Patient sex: F
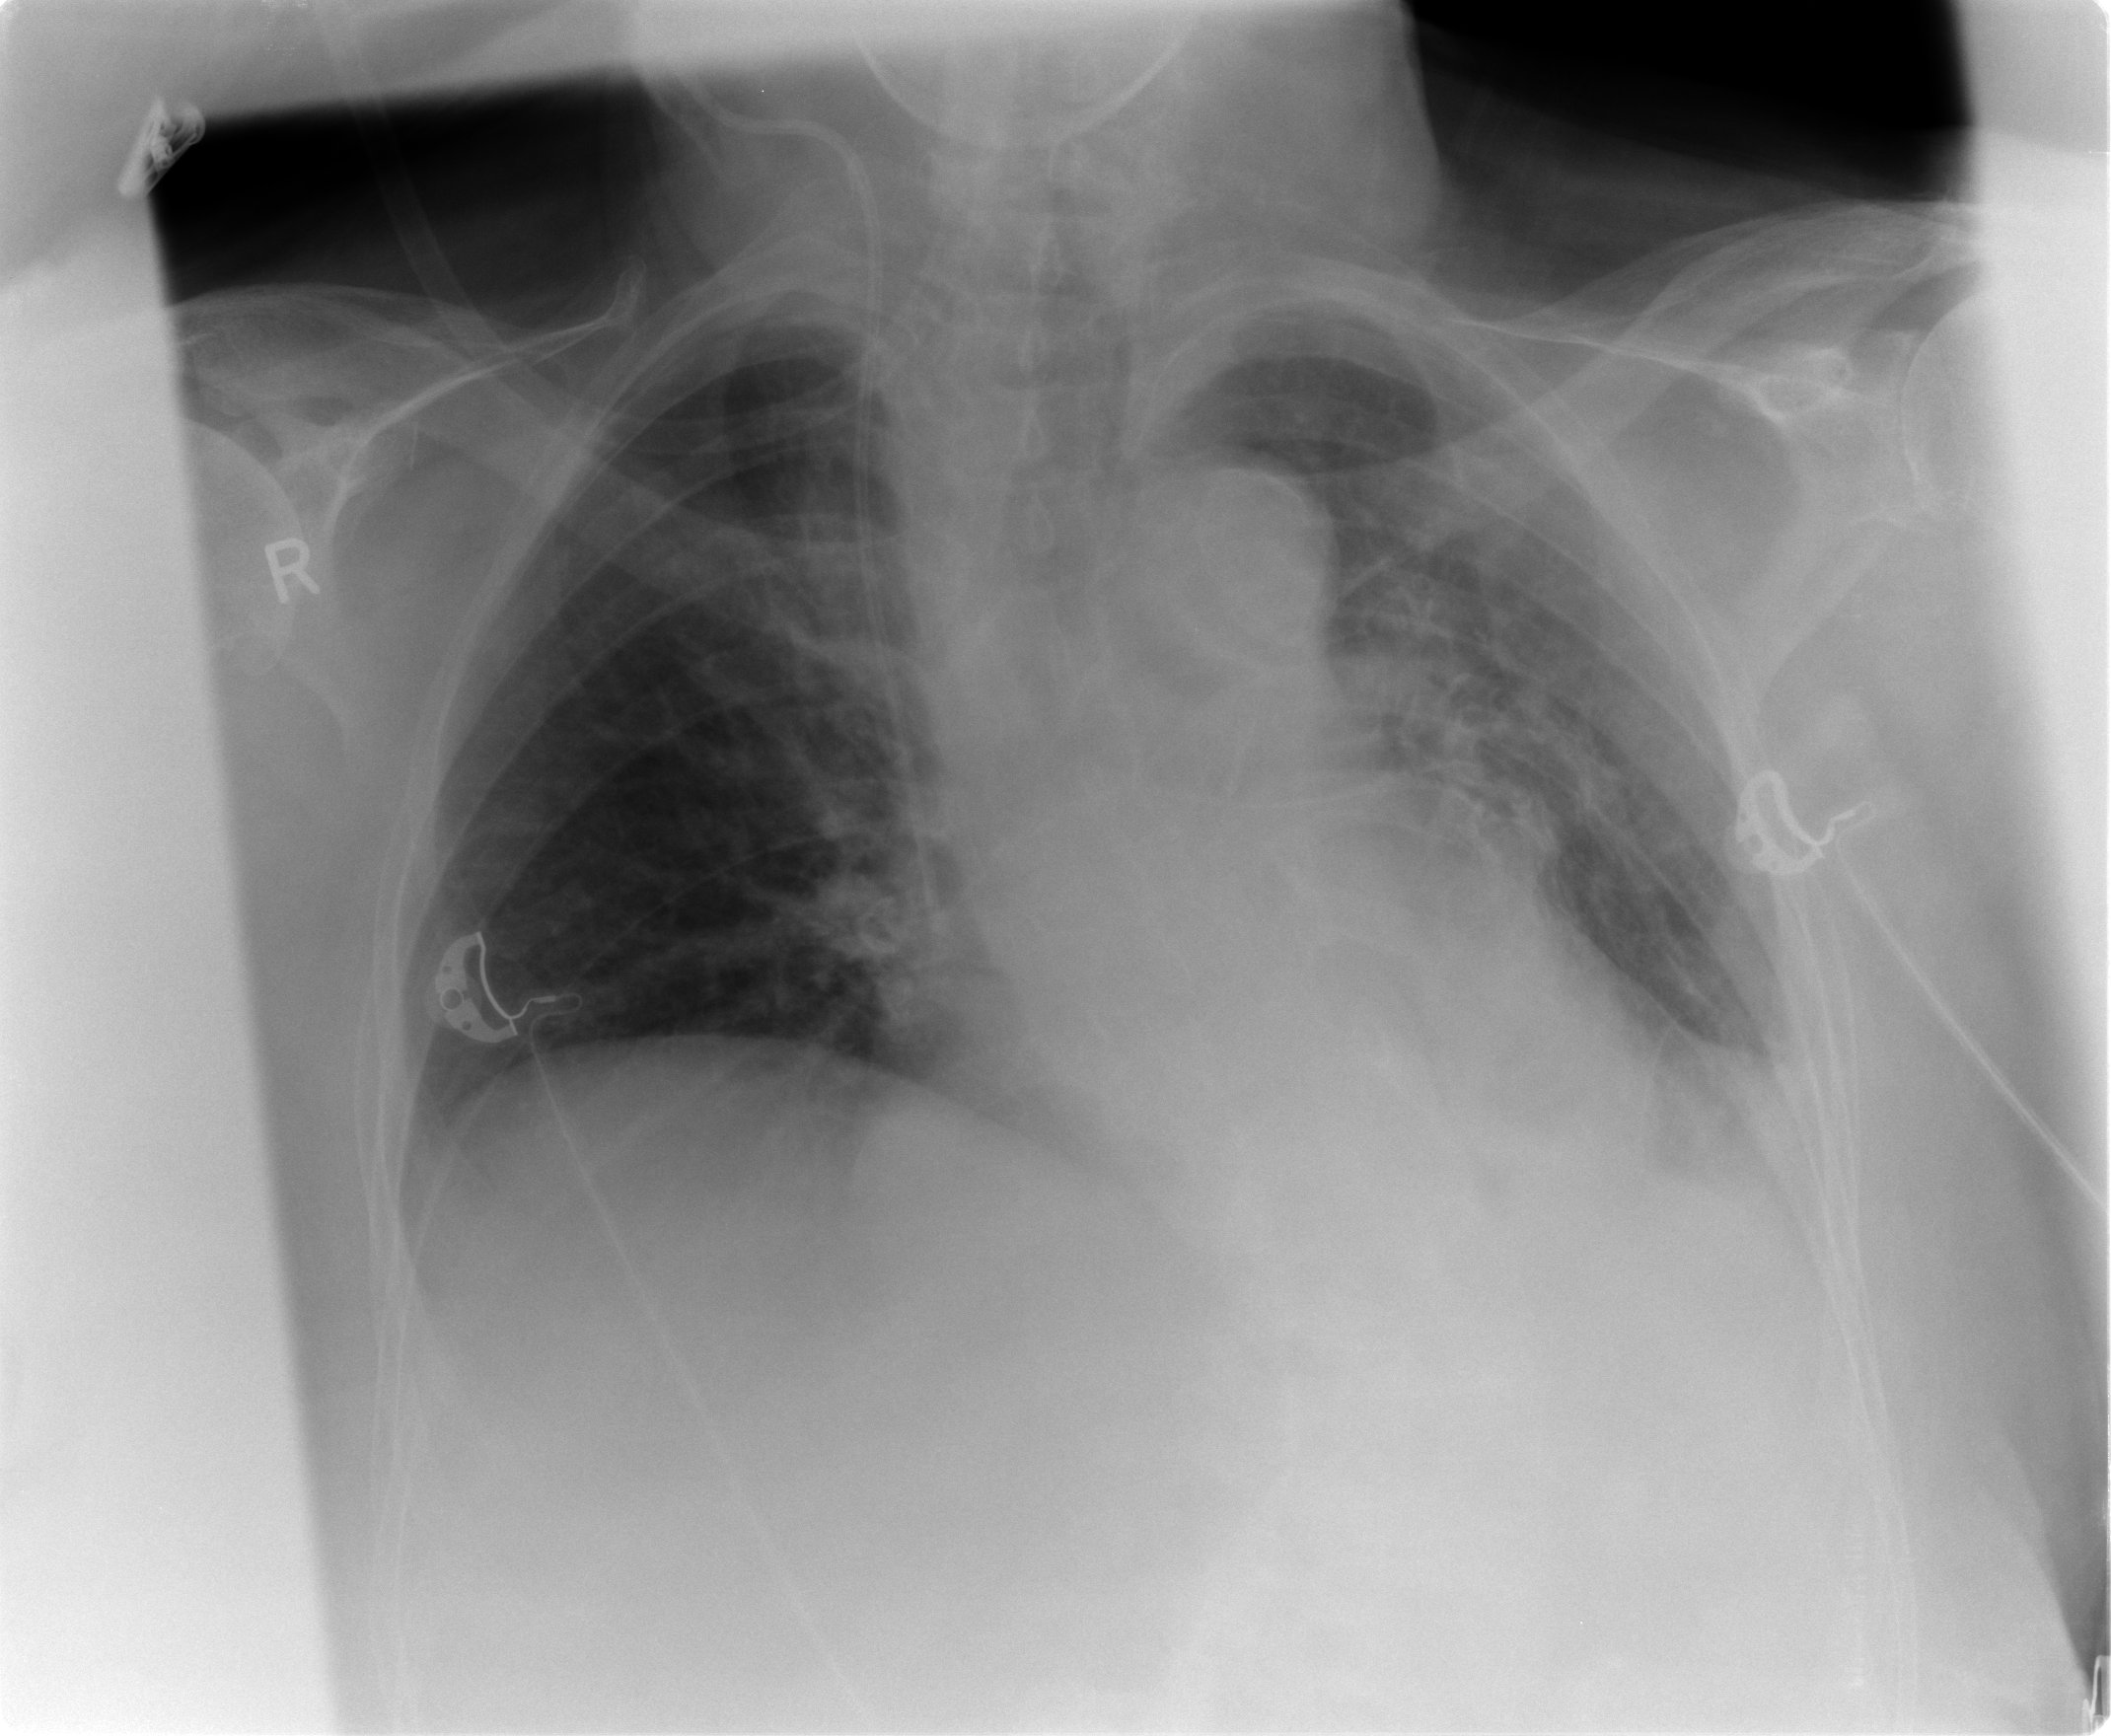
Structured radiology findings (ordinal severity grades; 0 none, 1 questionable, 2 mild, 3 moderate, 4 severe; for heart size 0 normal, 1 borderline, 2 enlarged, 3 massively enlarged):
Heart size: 1
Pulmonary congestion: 2
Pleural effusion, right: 1
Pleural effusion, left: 1
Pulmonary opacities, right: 0
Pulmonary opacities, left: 0
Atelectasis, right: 2
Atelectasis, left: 2